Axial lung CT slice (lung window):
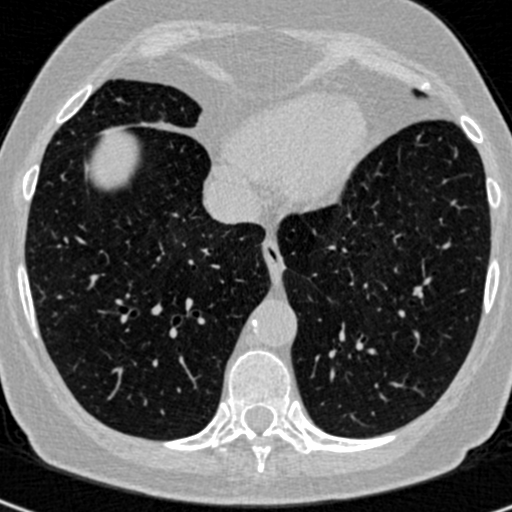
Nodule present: no